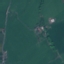
Label: Pasture